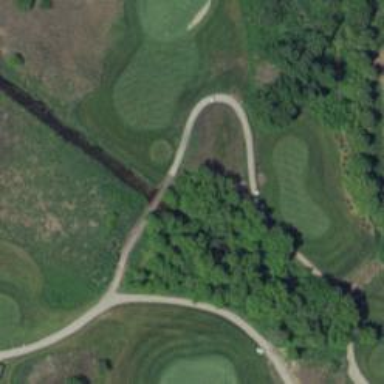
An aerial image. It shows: Golf fairway in the image.